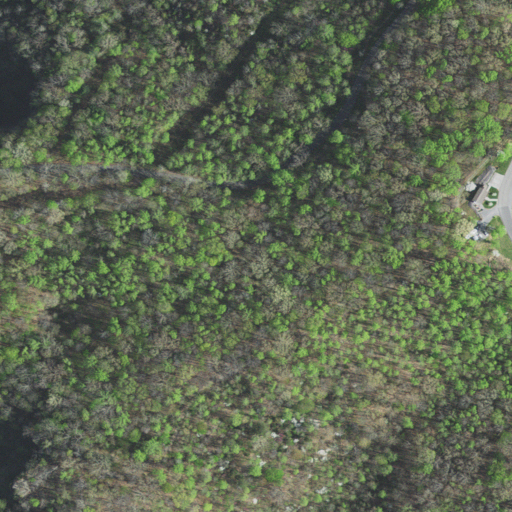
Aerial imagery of ridge(s) in Virginia named Cove Ridge containing deciduous forest, open development, mixed forest, and open water